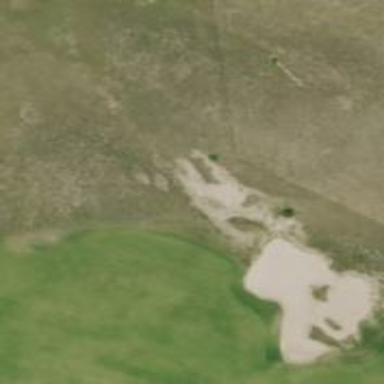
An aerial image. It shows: Golf bunker filled with natural sand.